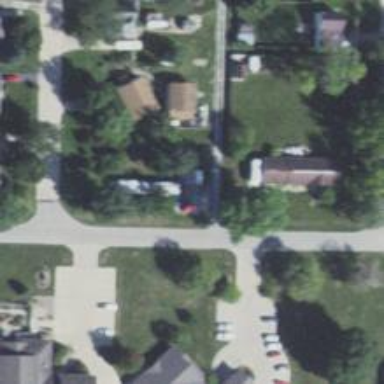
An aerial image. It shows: Alley classified as service road.